Question: How can I have two buttons posting to different actions for the same text box?
for eg: I have two buttons "Get Student(xls)" and "Get Student(pdf)" and I want to trigger different ActioResult methods. I am only able to trigger one method for launching excel, which is: "/Student/StudentExcel/" The second method for launching pdf is: "/Student/StudentPdf/".
Here is my screenshot for the form:

Here is my code for the view page:
'''
<%@ Page language="c#" AutoEventWireup="true" %>
<%@ Import NameSpace="System.IO" %>
<%@ Import NameSpace="System" %>
<%@ Import NameSpace="System.Data" %>
<%@ Import NameSpace="System.Web" %>
<%@ Import NameSpace="System.Text" %>
<%@ Import Namespace="STUDENT.Controllers" %>
<html xmlns="http://www.w3.org/1999/xhtml" >
<head runat="server">
<title>Get Student File</title>
</head>
<body>
<div>
<form method="post" action="/Student/StudentExcel/">
<label for="id">Student Number: </label>
<input type="text" name="id" value="" />
<br /><br />
<input type="submit" value="GetStudent(xls)"/> &nbsp;&nbsp
<input type="submit" value="Get Student(pdf)" />
</form>
</div>
'''
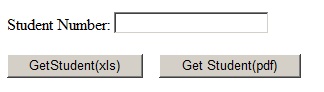
Answer: > How can I have two buttons posting to different actions for the same text box?
You can't do this without javascript and plain HTML.
Let me suggest you an alternative: you could use two submit buttons with different names that submit to the same controller action and inside this controller action you could retrieve the name of the submit button that was clicked and act accordingly.
'''
<form method="post" action="/Student/Dispatch/">
<label for="id">Student Number: </label>
<input type="text" name="id" value="" />
<br /><br />
<input type="submit" value="Get Student(xls)" name="xls" />
&nbsp;&nbsp
<input type="submit" value="Get Student(pdf)" name="pdf" />
</form>
'''
and inside the Dispatch action:
'''
[HttpPost]
public ActionResult Dispatch(string pdf, string id)
{
if (!string.IsNullOrEmpty(pdf))
{
// The GetPdf submit button was clicked
return StudentPdf(id);
}
// The GetXls submit button was clicked
return StudentExcel(id);
}
'''